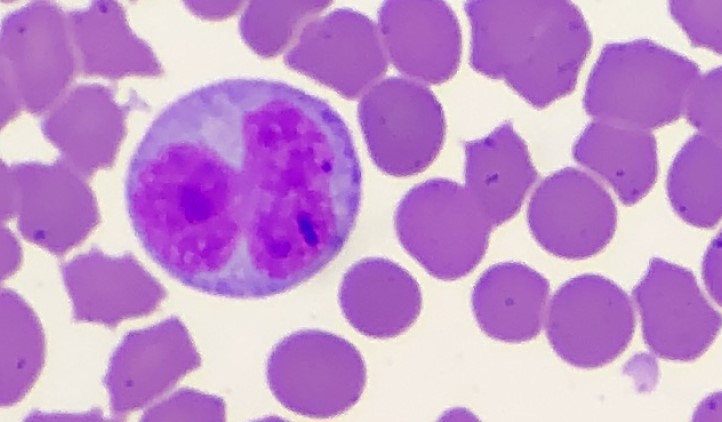
White blood cell type: Neutrophil